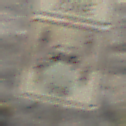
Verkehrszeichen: CarsharingfahrzeugeFrei
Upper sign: BeginnEingeschraenktesHalteverbotZone
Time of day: MorningAfternoon
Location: Outdoor (Nature)
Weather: PartlyCloudy
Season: NotSpecified
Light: Natural